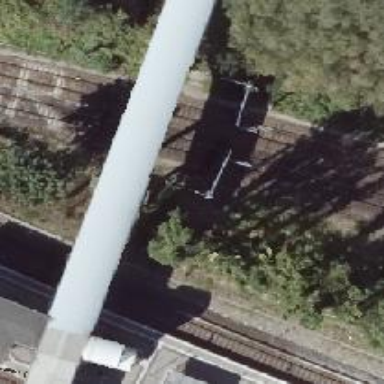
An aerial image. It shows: Railway signal.